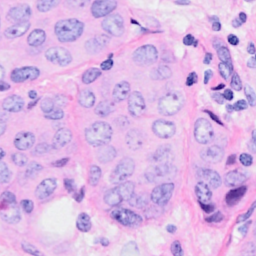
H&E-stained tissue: Breast